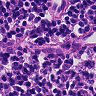
Metastatic tissue present: no